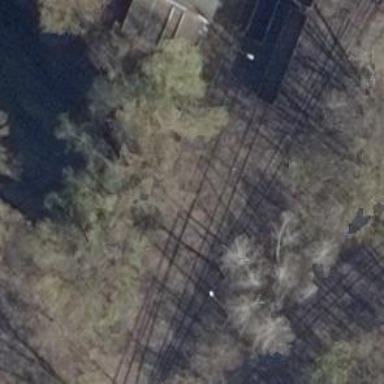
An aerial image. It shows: Railway switch.